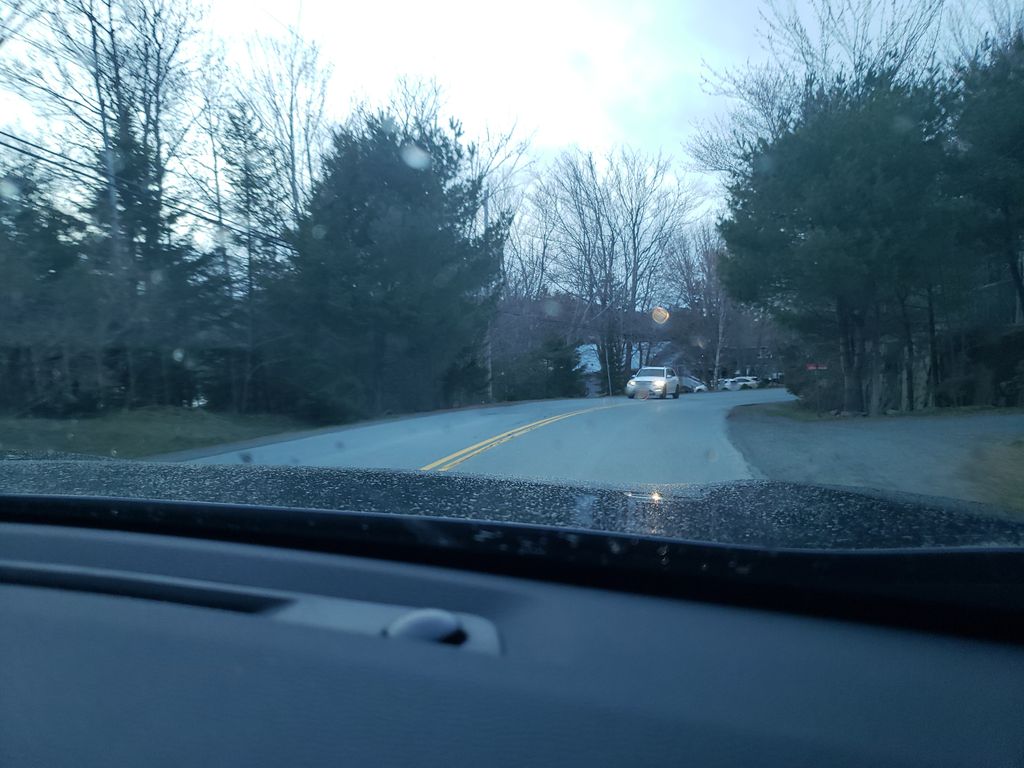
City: halifax